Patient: sex M, age 64
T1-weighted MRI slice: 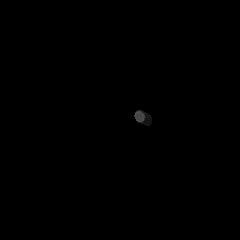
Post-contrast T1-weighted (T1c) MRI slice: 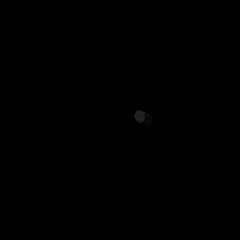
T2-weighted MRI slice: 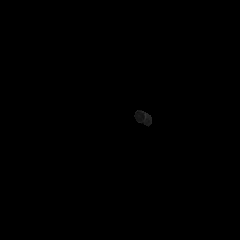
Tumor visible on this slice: no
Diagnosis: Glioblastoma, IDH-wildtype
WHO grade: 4